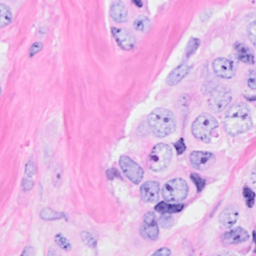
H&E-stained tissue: Breast